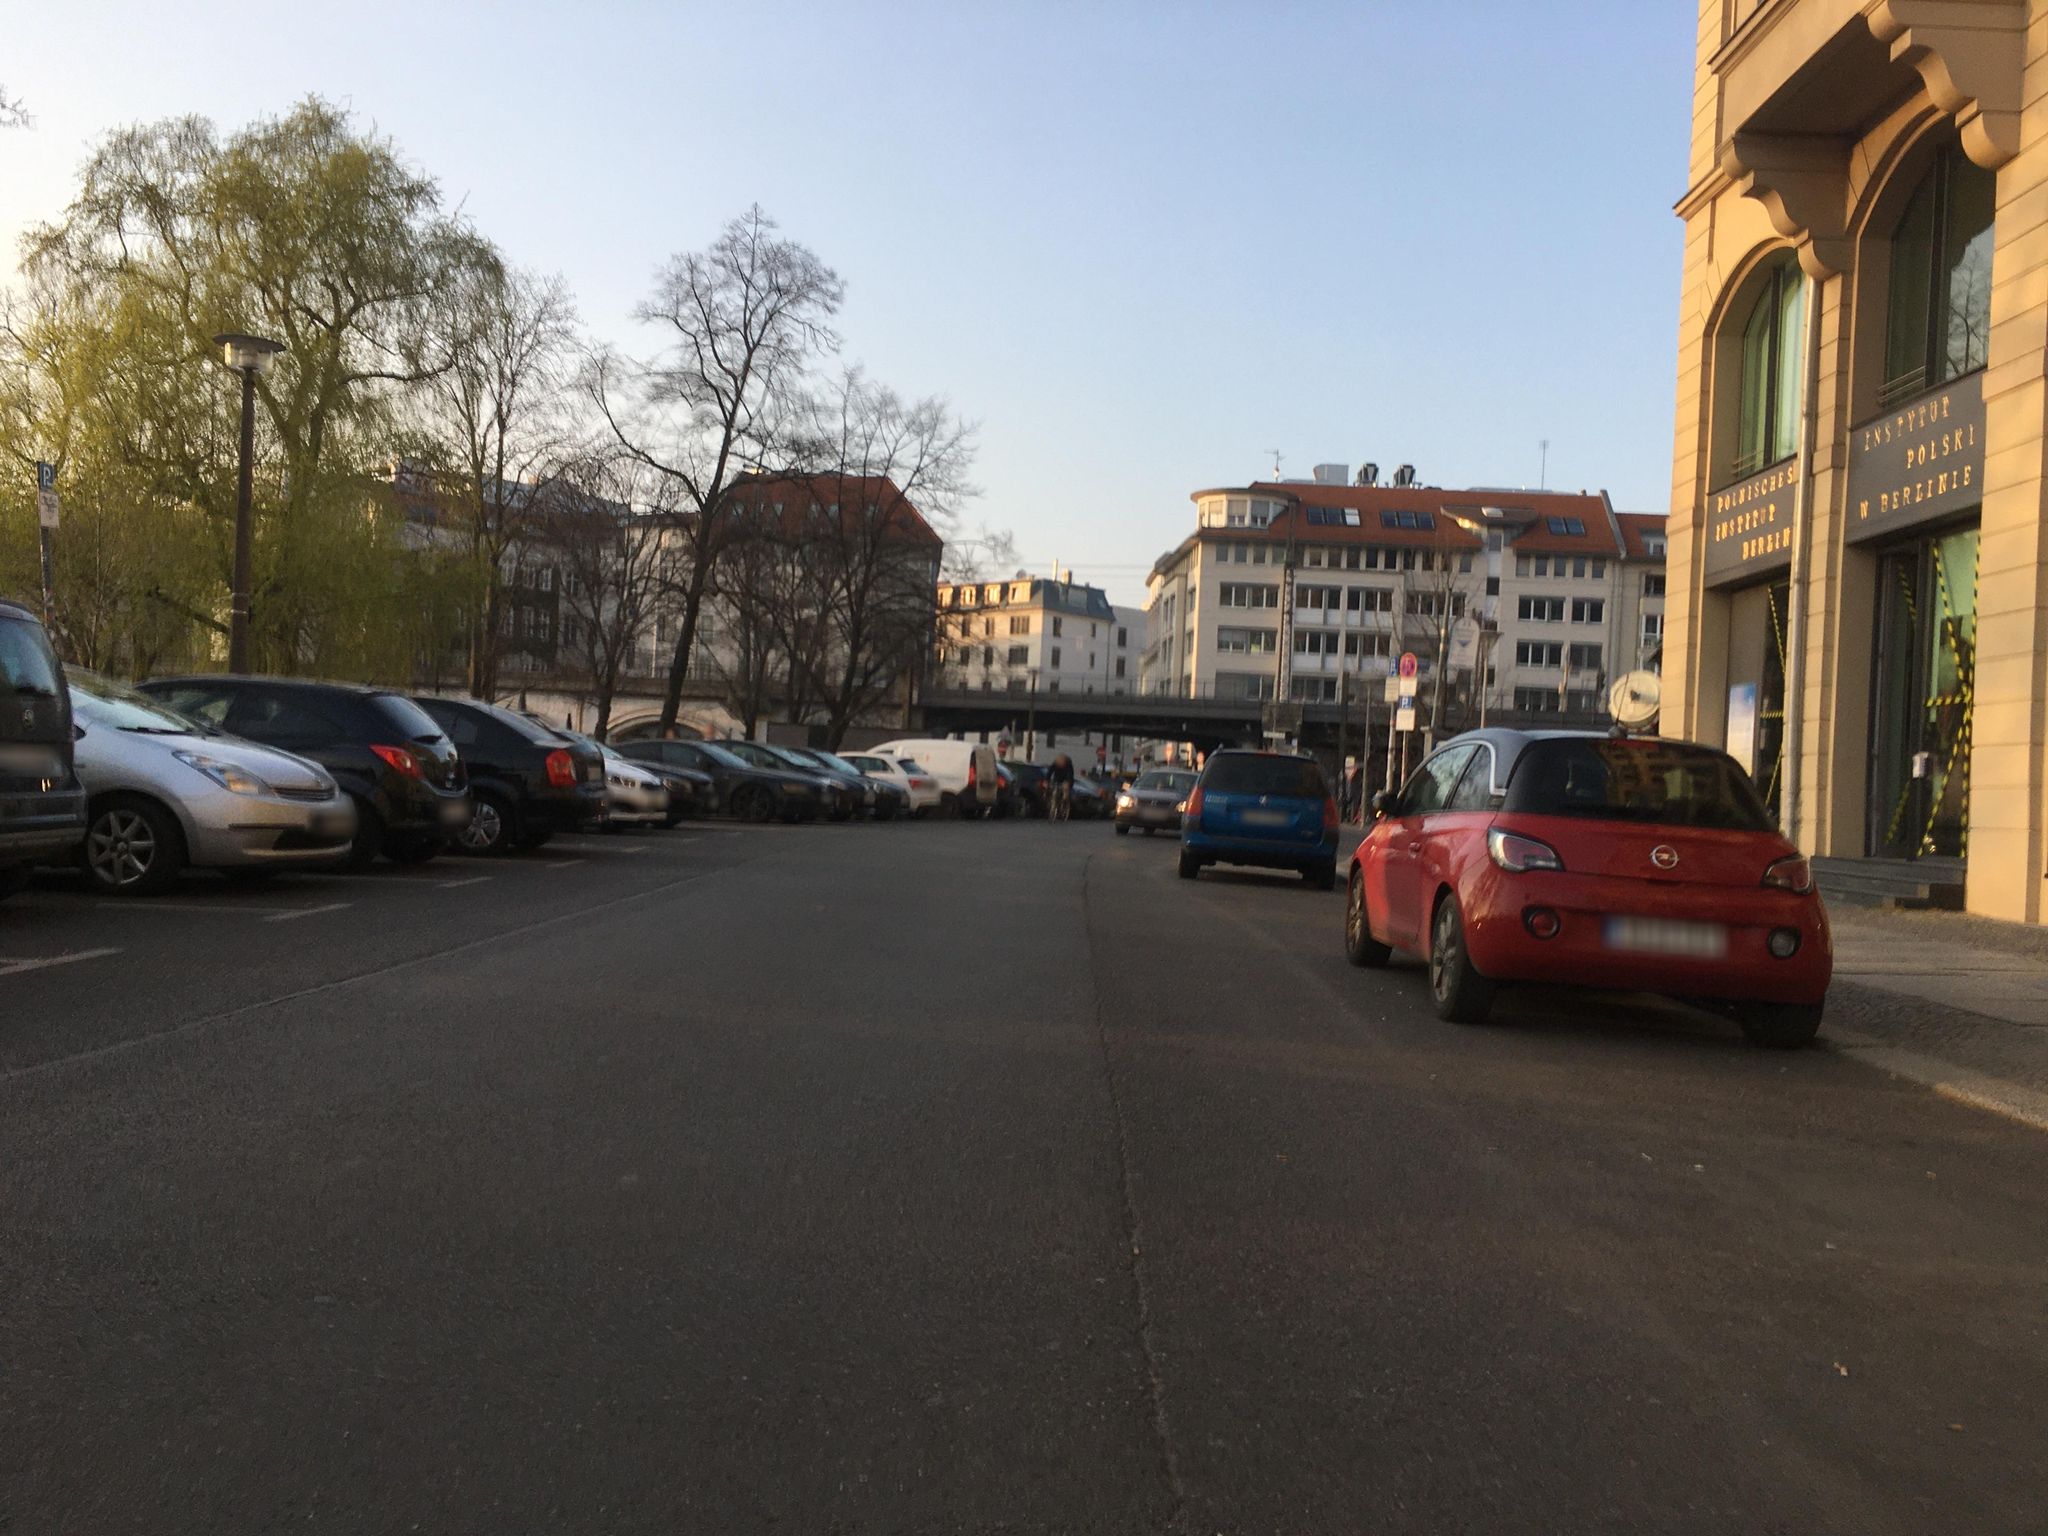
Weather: clear
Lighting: day
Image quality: good
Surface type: driving surface
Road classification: tertiary
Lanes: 1
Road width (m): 12.2
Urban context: urban centre
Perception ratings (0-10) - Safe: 5.5, Lively: 9.42, Beautiful: 8.56, Boring: 1.57, Depressing: 3.64, Wealthy: 6.92